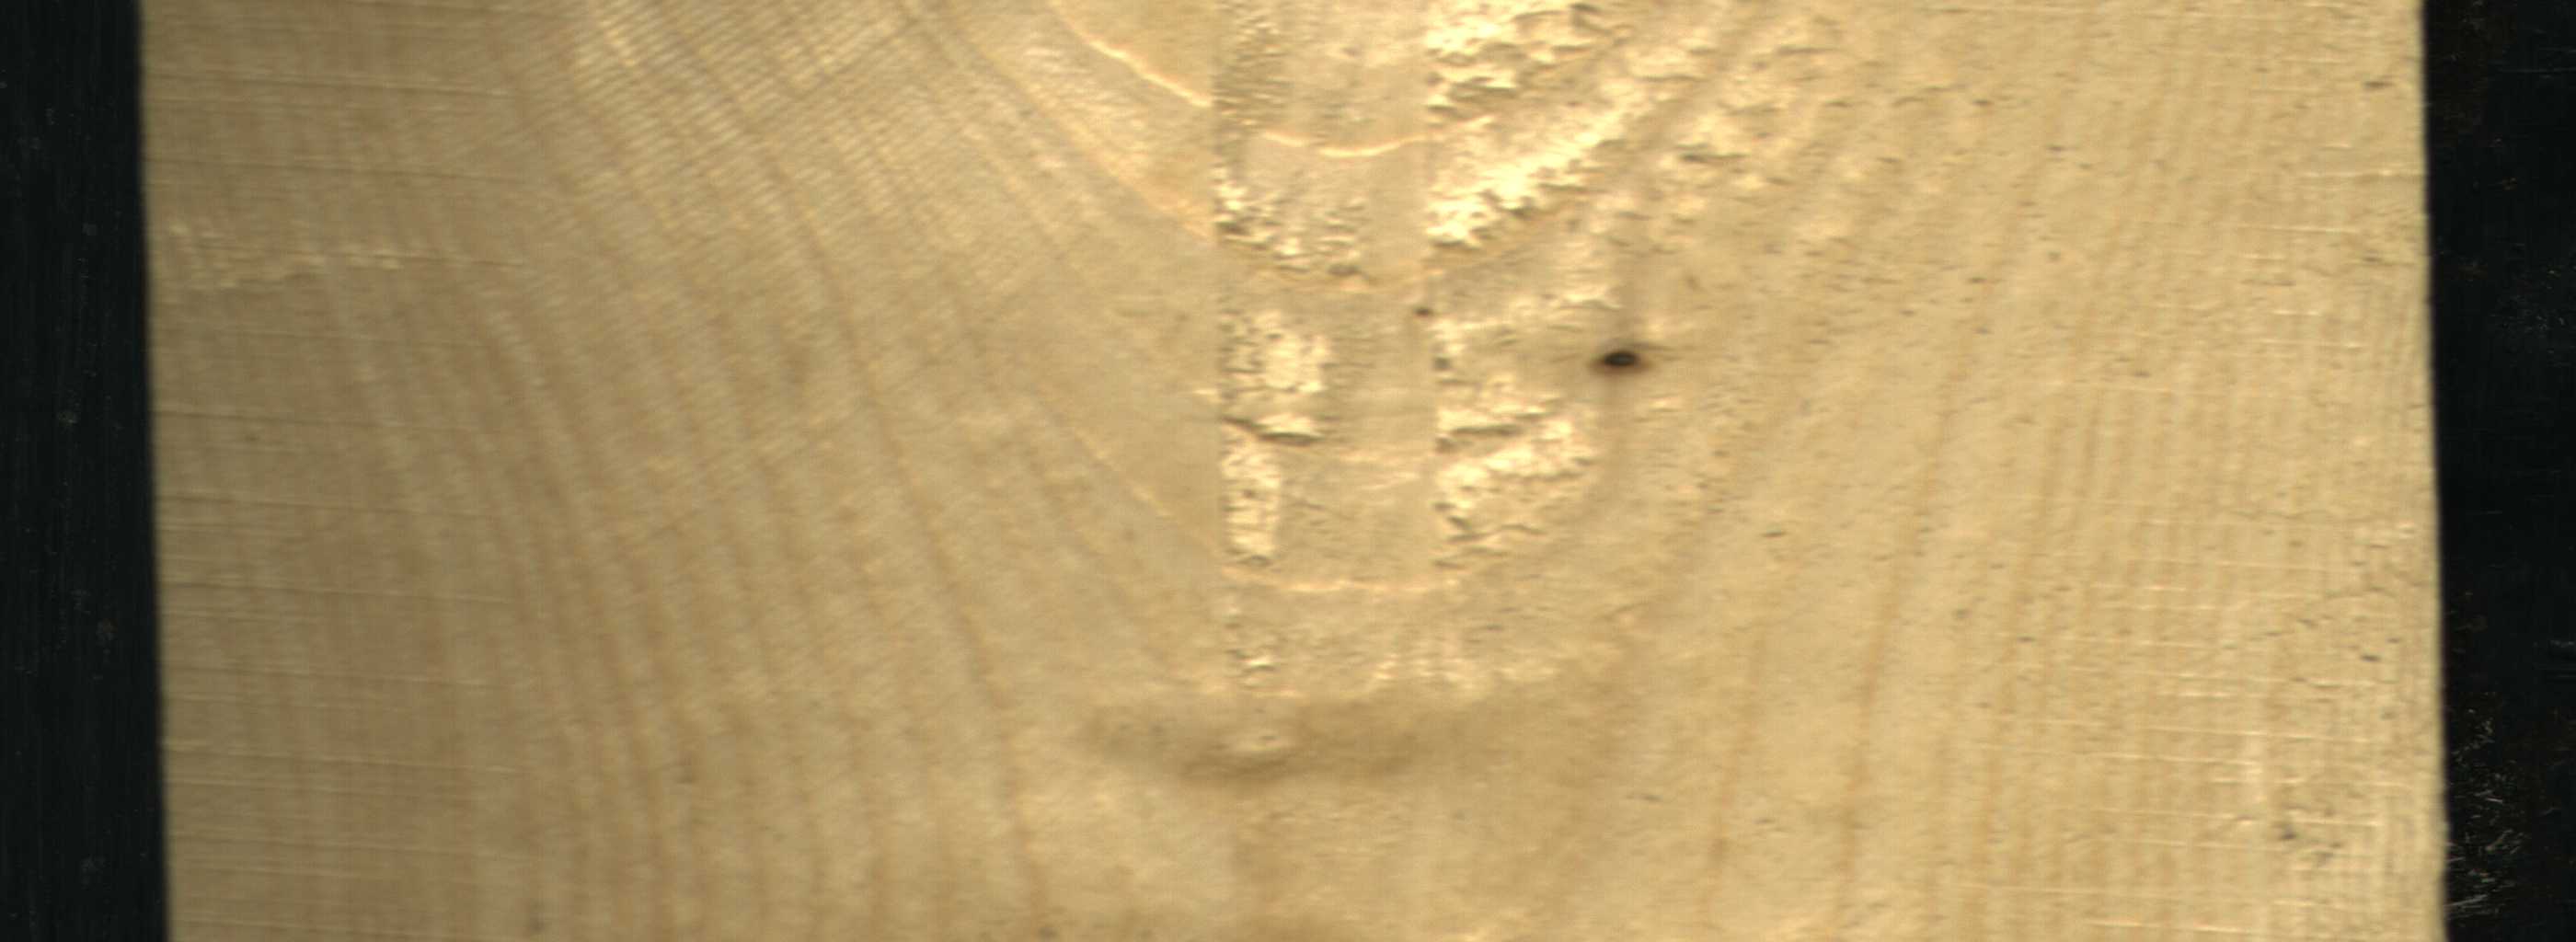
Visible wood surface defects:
Dead_Knot